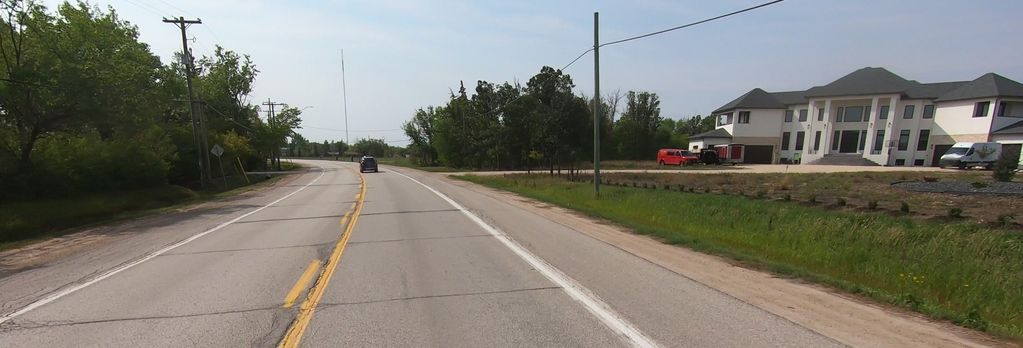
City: winnipeg